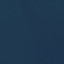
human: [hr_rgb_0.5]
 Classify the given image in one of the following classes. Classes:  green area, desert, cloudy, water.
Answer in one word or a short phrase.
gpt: water